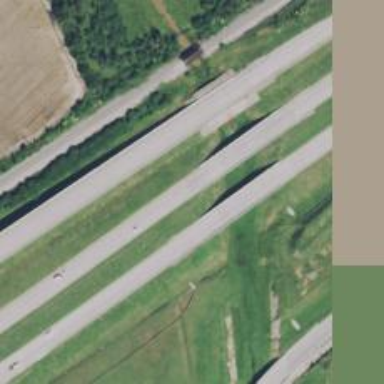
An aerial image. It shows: Bridge over motorway.